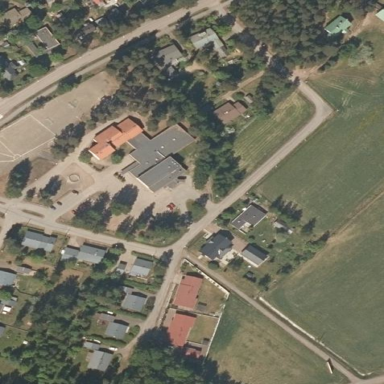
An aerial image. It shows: School.